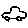
Label: car